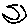
Label: moon